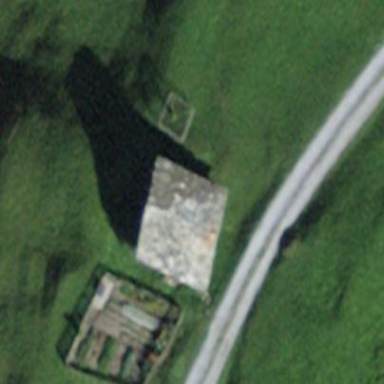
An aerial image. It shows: Farm auxiliary building.